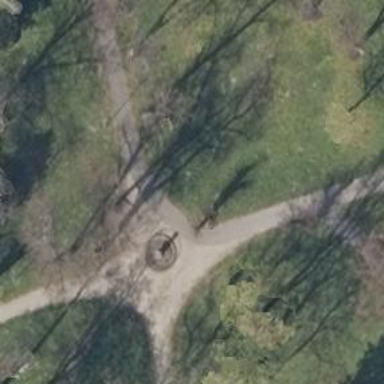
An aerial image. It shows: Historic memorial.